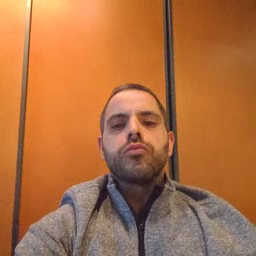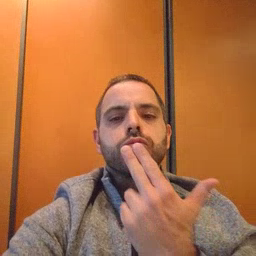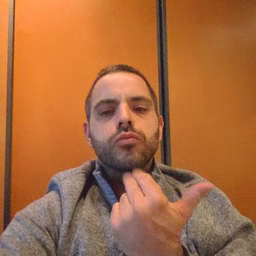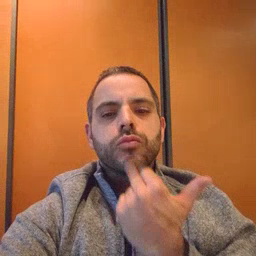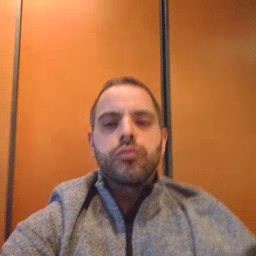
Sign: cute